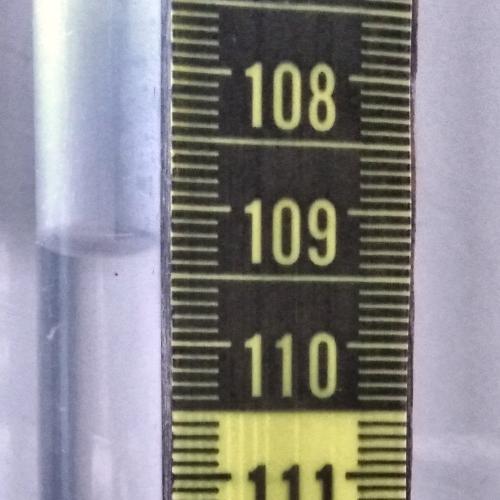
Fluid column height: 109.3 cm